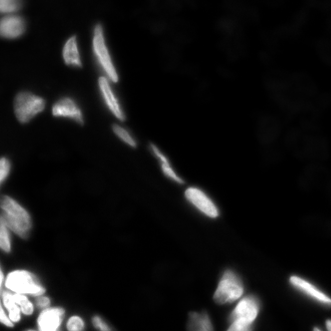
Tissue sample: ovarian
Magnification: 10.0x
Cell type: Smooth muscle cells
Senescence state: normal